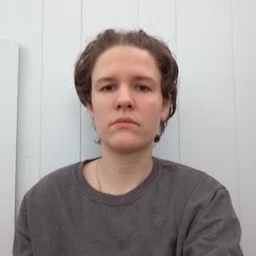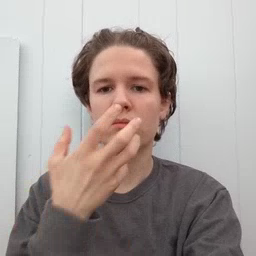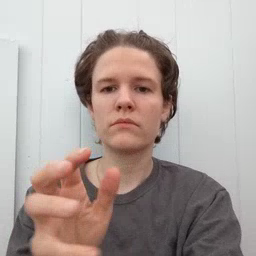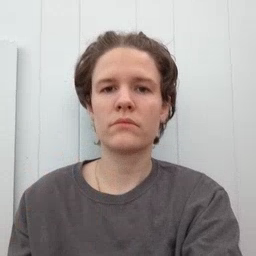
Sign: hot